Interaction volume radius: 5 \u00c5
Interaction volume height: 10 \u00c5
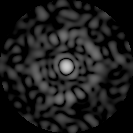
Disorder parameter: 0.8332